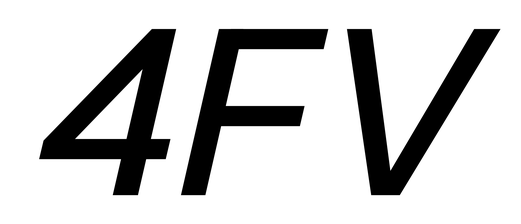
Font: InstrumentSans-Italic_Medium_Italic